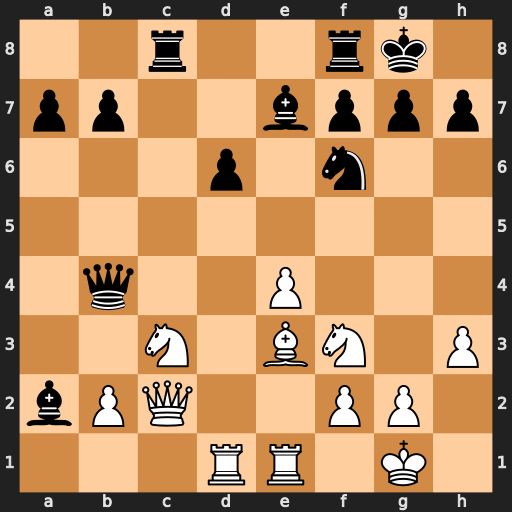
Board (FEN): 2r2rk1/pp2bppp/3p1n2/8/1q2P3/2N1BN1P/bPQ2PP1/3RR1K1
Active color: w
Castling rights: -
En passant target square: -
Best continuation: Nxa2 Qxe1+ Nxe1 Rxc2 Nxc2